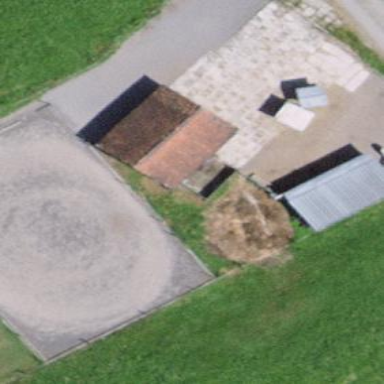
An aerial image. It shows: Farmyard area.